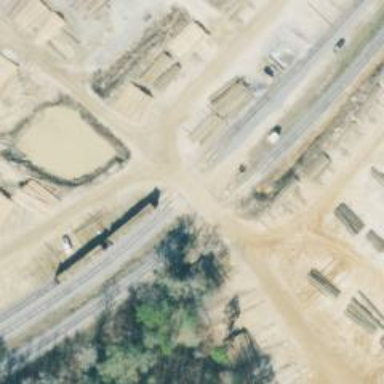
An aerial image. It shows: Railway spur service transporting lumber.